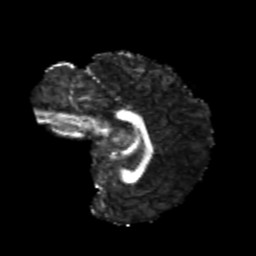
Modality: FA
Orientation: sagittal
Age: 20
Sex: female
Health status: healthy
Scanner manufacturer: philips
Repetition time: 7.388 s
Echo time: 0.08599 s